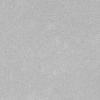
Atmospheric dust classification: dusty